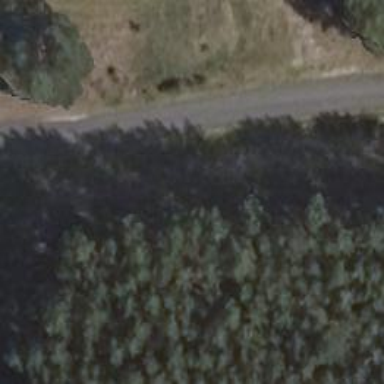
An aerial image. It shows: Sandy track road with grade4 tracktype.